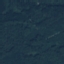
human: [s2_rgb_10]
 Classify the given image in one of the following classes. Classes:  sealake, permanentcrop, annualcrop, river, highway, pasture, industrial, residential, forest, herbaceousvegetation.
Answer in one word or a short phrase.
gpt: Forest